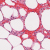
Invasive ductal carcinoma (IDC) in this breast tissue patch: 0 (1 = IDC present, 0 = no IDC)